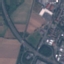
Land use / land cover: Highway